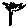
Label: flower